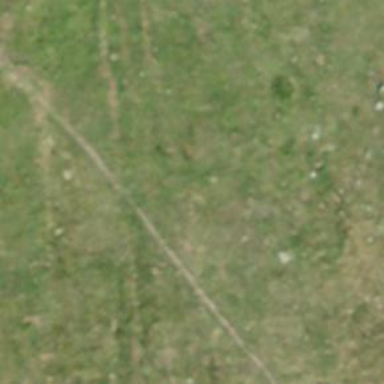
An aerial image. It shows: Grass path.